A spectrogram of one vibration snapshot from a rotating-machine test bench is shown (time on one axis, frequency on the other). Based on the visible evidence, which rotor condition applies: normal, misalignment, unbalance, looseness?
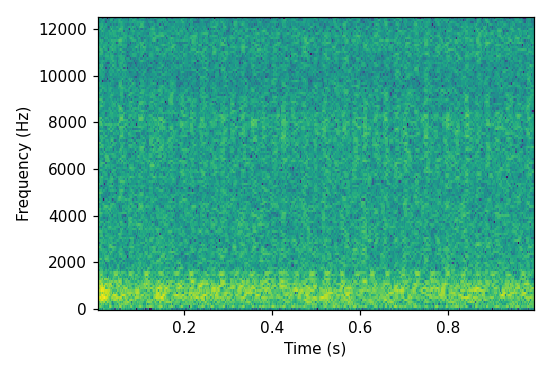
Answer: unbalance